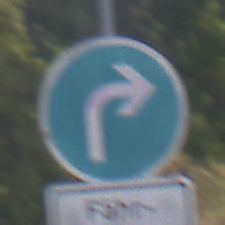
Verkehrszeichen: VorgeschriebeneFahrtrichtungRechts
Zusatzzeichen unten: SonstigeFahrzeugePersonengruppenFrei4
Umgebung: Outdoor, Nature
Tageszeit: MorningAfternoon
Wetter: Clear
Licht: Natural
Jahreszeit: NotSpecified
Kontrast: HighContrast